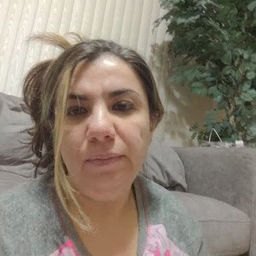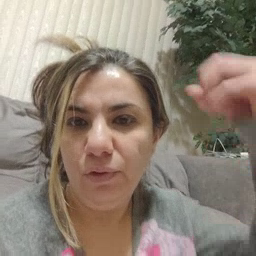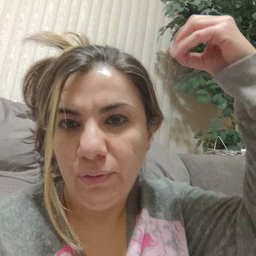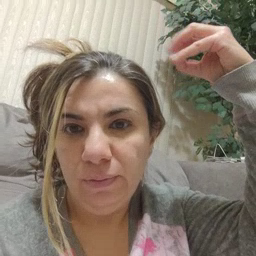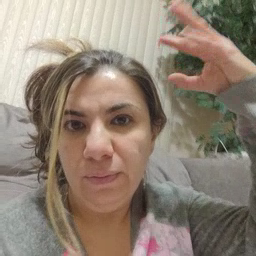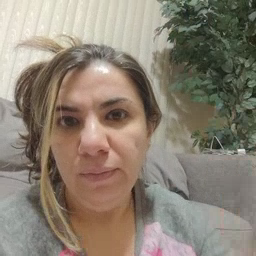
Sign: shower